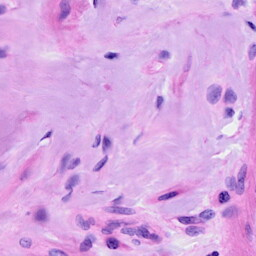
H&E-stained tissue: Ovarian